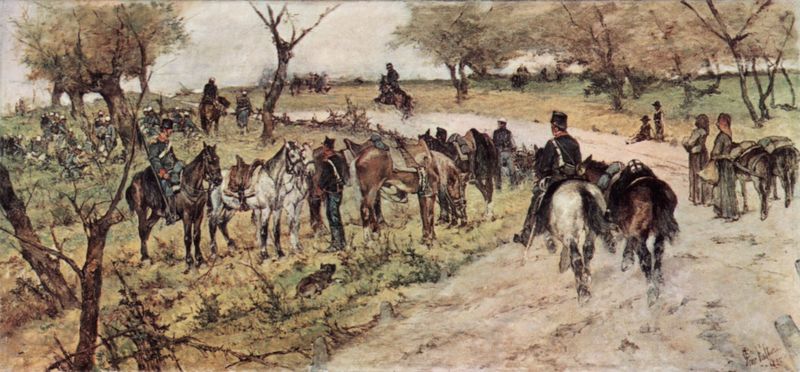
Titel: Das Feldlager
Künstler: Giovanni Fattori
Standort: Milano
Institution: (Privatsammlung)
Schlagwörter: baum, gemälde, gruppe, himmel, mann, schatten, wasser, weiß, wolken, bäume, frauen, grün, impressionismus, landschaft, menschen, sand, äste, abend, braun, frankreich, frau, hut, kleid, licht, männer, rücken, schwarz, straße, szene, zeichnung, gras, hund, tiere, weg, wiese, rock, stehen, bild, signatur, öl, ast, ebene, feld, horizont, morgen, natur, pfad, wege, realismus, england, wald, bauern, esel, kinder, pferd, pferde, reiter, deutschland, hufe, reiten, sattel, zaumzeug, sommer, zuschauer, gepäck, transport, dorf, tag, grasen, kahl, herbst, winter, pause, rast, fluß, krieg, querformat, schlacht, soldaten, datum, deutsch, warten, frühling, bauer, gang, rückenfigur, militär, uniform, uniformen, waffen, soldat, waffe, staub, helm, armee, heer, schimmel, gewehr, kavallerie, reise, dornen, gestrüpp, aufbruch, rückzug, ausruhen, rasten, gefecht, fraune, reisen, ese, ruhepause, grasend, mahler, 19. jahrhundert, 1915, reitertruppe